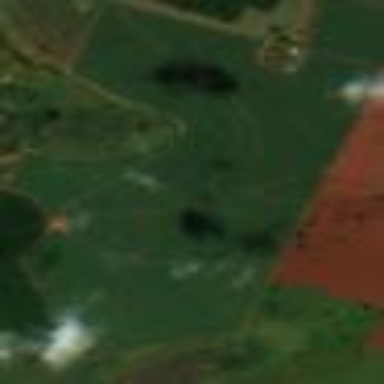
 which is harvested to produce sugar cane."